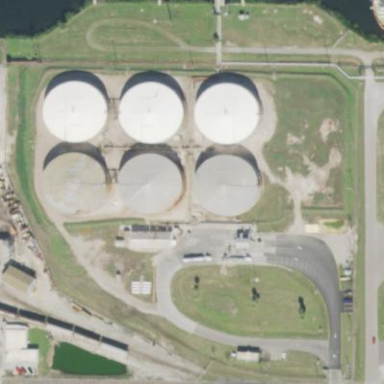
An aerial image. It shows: Industrial area designated as petroleum terminal.